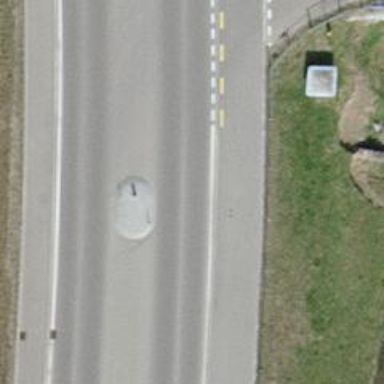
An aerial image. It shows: Traffic calming island.